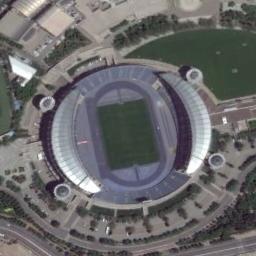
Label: stadium